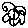
Label: flower